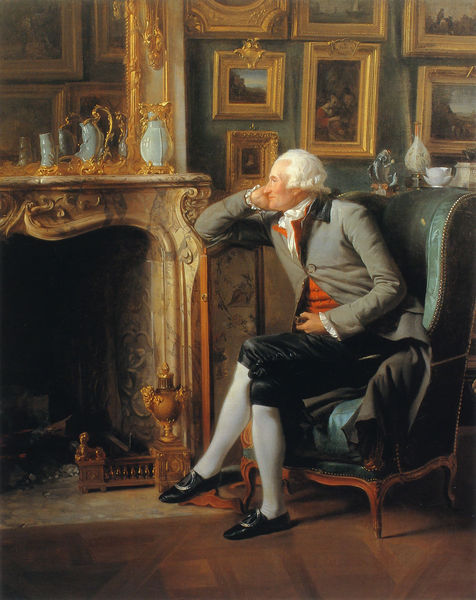
Titel: Baron de Besenal in seinem Salon de Compagnie
Künstler: Henri-Pierre Danloux
Institution: Privatsammlung
Schlagwörter: gemälde, hand, mann, weiß, grün, sitzen, grau, raum, malerei, jacke, mensch, rahmen, schale, bild, herr, portrait, porträt, spiegel, öl, gold, haare, interieur, sessel, sitzend, klassizismus, kamin, ofen, krug, vase, beine, perücke, bilder, bilderrahmen, ruhe, kaminsims, parkett, schuhe, essen, salon, pfeife, rauchen, riemen, vasen, strumpf, weste, lehnstuhl, porzellan, denker, schuh, sims, strumpfhose, aufgestützt, adelig, holzfußboden, sammler, asche, schnallen, feuerstelle, kaminzimmer, graue haare, bundhose, baron, kami